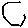
Label: hexagon